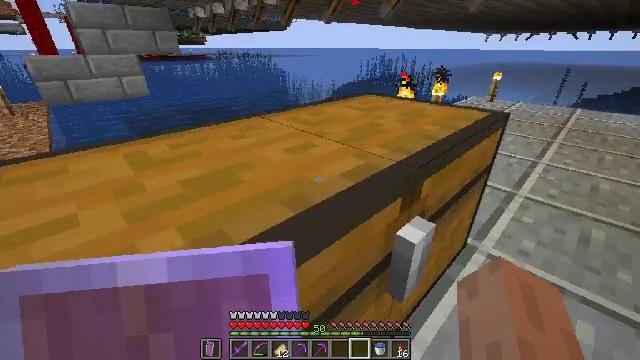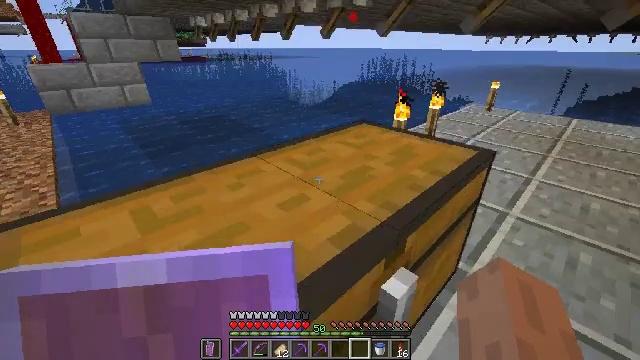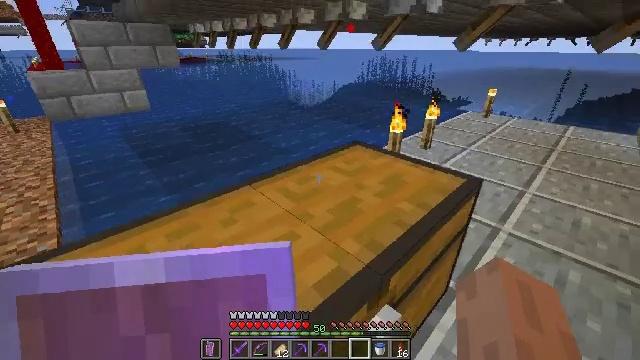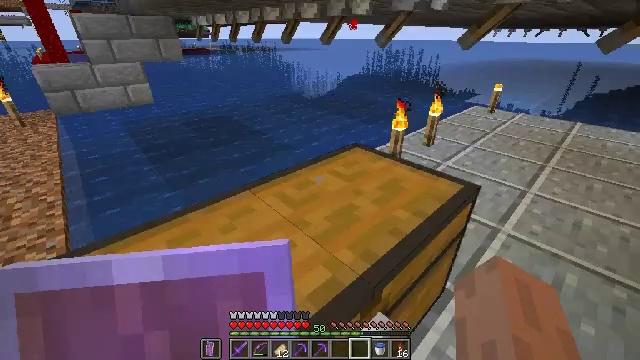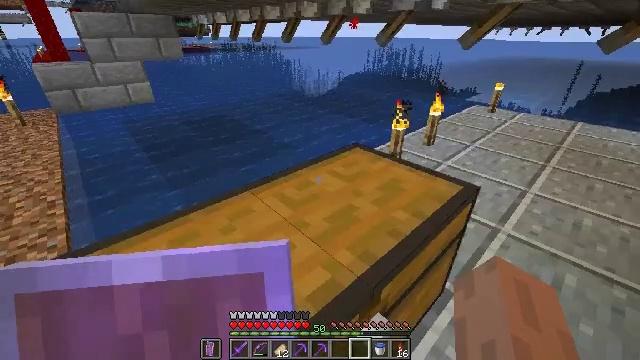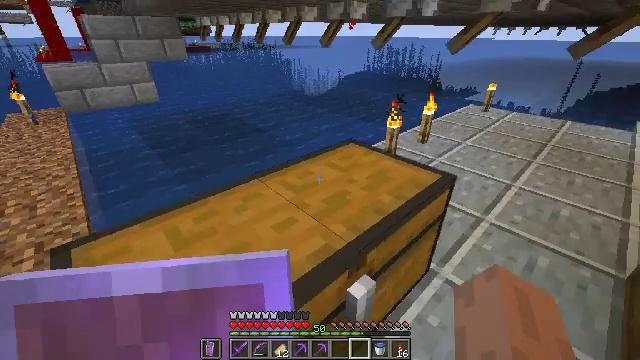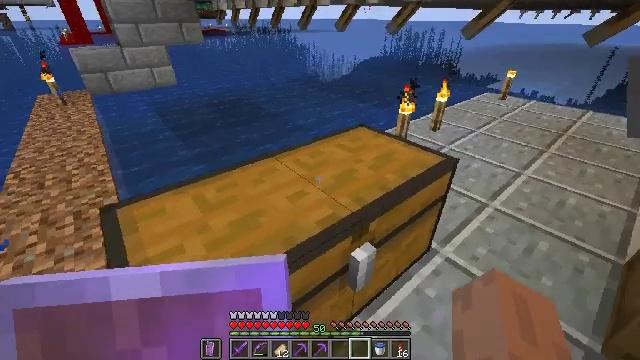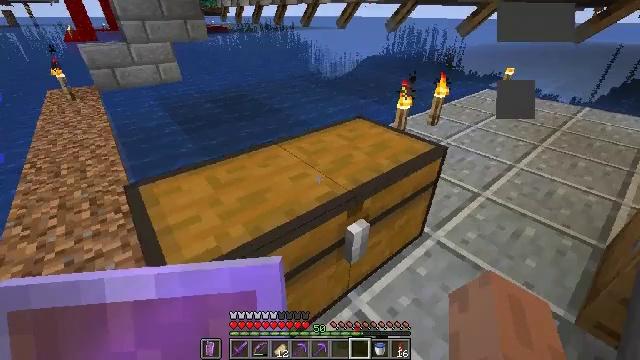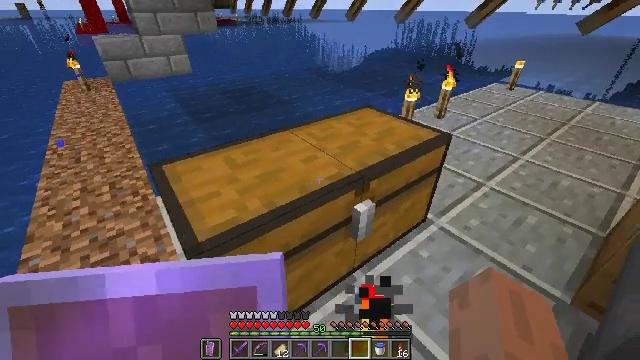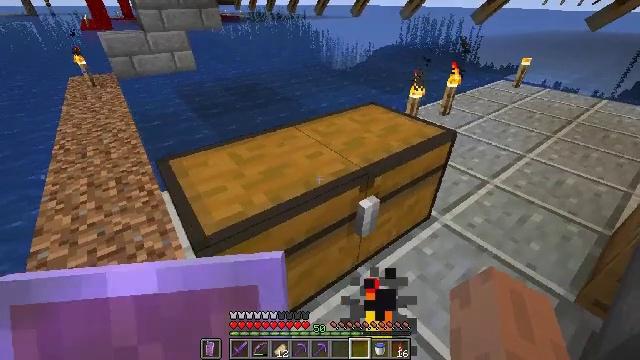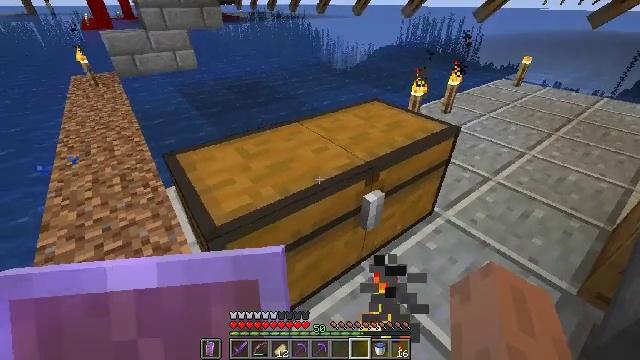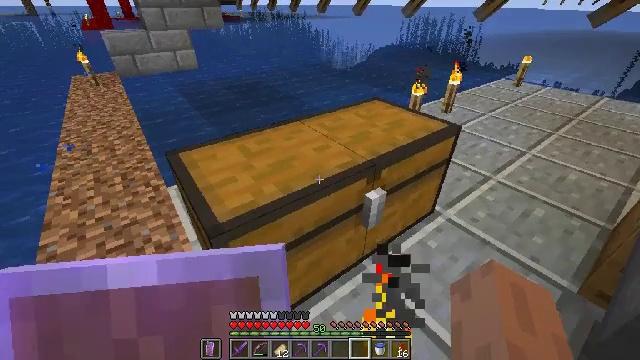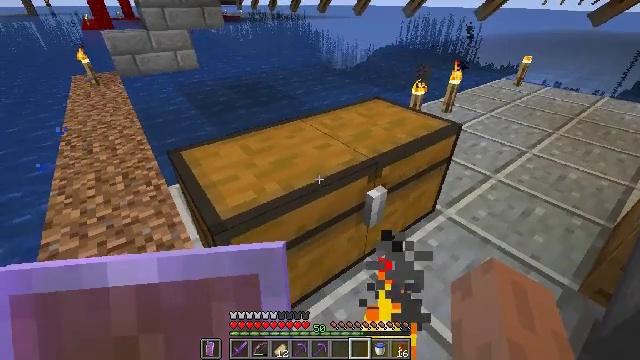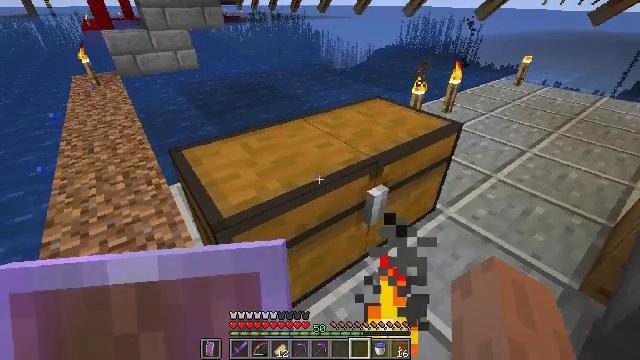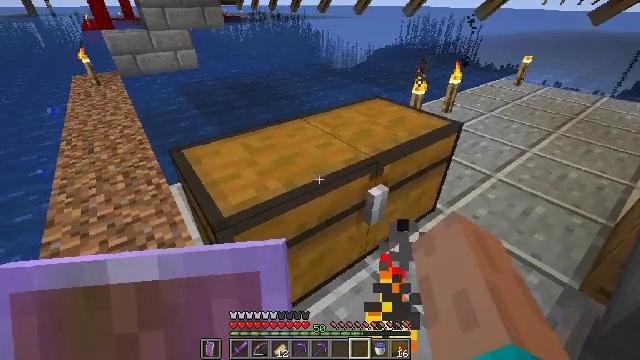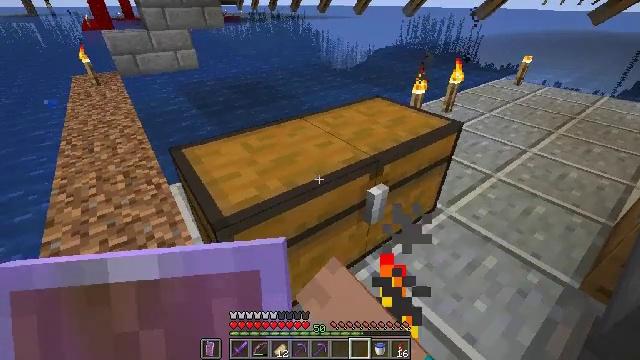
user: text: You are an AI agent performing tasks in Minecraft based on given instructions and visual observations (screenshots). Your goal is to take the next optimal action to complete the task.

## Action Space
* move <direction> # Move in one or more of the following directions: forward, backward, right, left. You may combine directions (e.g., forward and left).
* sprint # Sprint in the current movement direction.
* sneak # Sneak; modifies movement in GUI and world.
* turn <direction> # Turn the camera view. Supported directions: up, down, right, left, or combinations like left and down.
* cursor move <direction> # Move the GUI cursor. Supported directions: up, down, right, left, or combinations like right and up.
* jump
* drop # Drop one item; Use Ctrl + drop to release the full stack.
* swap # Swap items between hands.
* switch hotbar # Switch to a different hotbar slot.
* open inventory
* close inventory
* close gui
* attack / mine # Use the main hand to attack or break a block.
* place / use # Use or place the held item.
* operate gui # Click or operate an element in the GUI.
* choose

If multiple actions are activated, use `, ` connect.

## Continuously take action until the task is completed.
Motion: motion action
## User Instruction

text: Break the shulker box to collect it.
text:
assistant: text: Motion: no_op
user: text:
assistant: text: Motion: no_op
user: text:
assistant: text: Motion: turn down
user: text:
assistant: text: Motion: move back
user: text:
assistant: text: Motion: move back
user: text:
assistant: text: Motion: move back, turn left and down
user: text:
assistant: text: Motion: move back
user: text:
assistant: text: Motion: turn left and down
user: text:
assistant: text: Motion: no_op
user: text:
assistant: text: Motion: no_op
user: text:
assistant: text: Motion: no_op
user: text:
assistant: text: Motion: no_op
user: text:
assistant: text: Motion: use / place
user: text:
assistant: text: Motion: use / place
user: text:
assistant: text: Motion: use / place
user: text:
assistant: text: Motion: no_op
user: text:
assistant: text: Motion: no_op
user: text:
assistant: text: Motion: no_op
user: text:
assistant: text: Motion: no_op
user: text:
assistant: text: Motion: no_op
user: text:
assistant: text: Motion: no_op
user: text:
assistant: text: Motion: no_op
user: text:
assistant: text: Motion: no_op
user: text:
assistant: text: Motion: no_op
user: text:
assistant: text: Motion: turn left and up
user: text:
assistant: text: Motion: turn left and up
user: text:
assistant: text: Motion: sneak, turn left and up
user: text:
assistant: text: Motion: sneak, turn up
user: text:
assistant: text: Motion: sneak
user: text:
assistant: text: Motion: sneak